Question: I've been playing around with a lot of apps recently and one that has caught my attention is boxes. They've somehow managed to implement their own custom MFMailComposeView.
As you can see below, they've implemented their own custom brown header bar and in the body section; added meta data about the app version, ios version and the phone with greyed out text. How can I go about doing this?

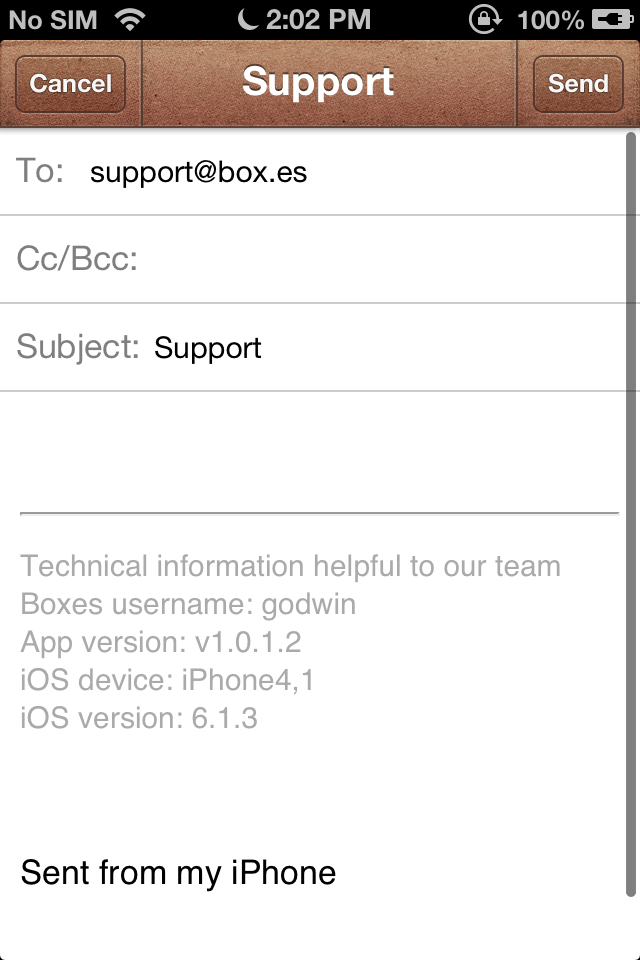
Answer: Overly simple:
'''
mailViewController.navigationBar.tintColor = [UIColor purpleColor]; // whatever
[mailViewController setMessageBody:@"<hr /><p>Foo Bar</p>" isHTML:YES];
'''